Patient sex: M
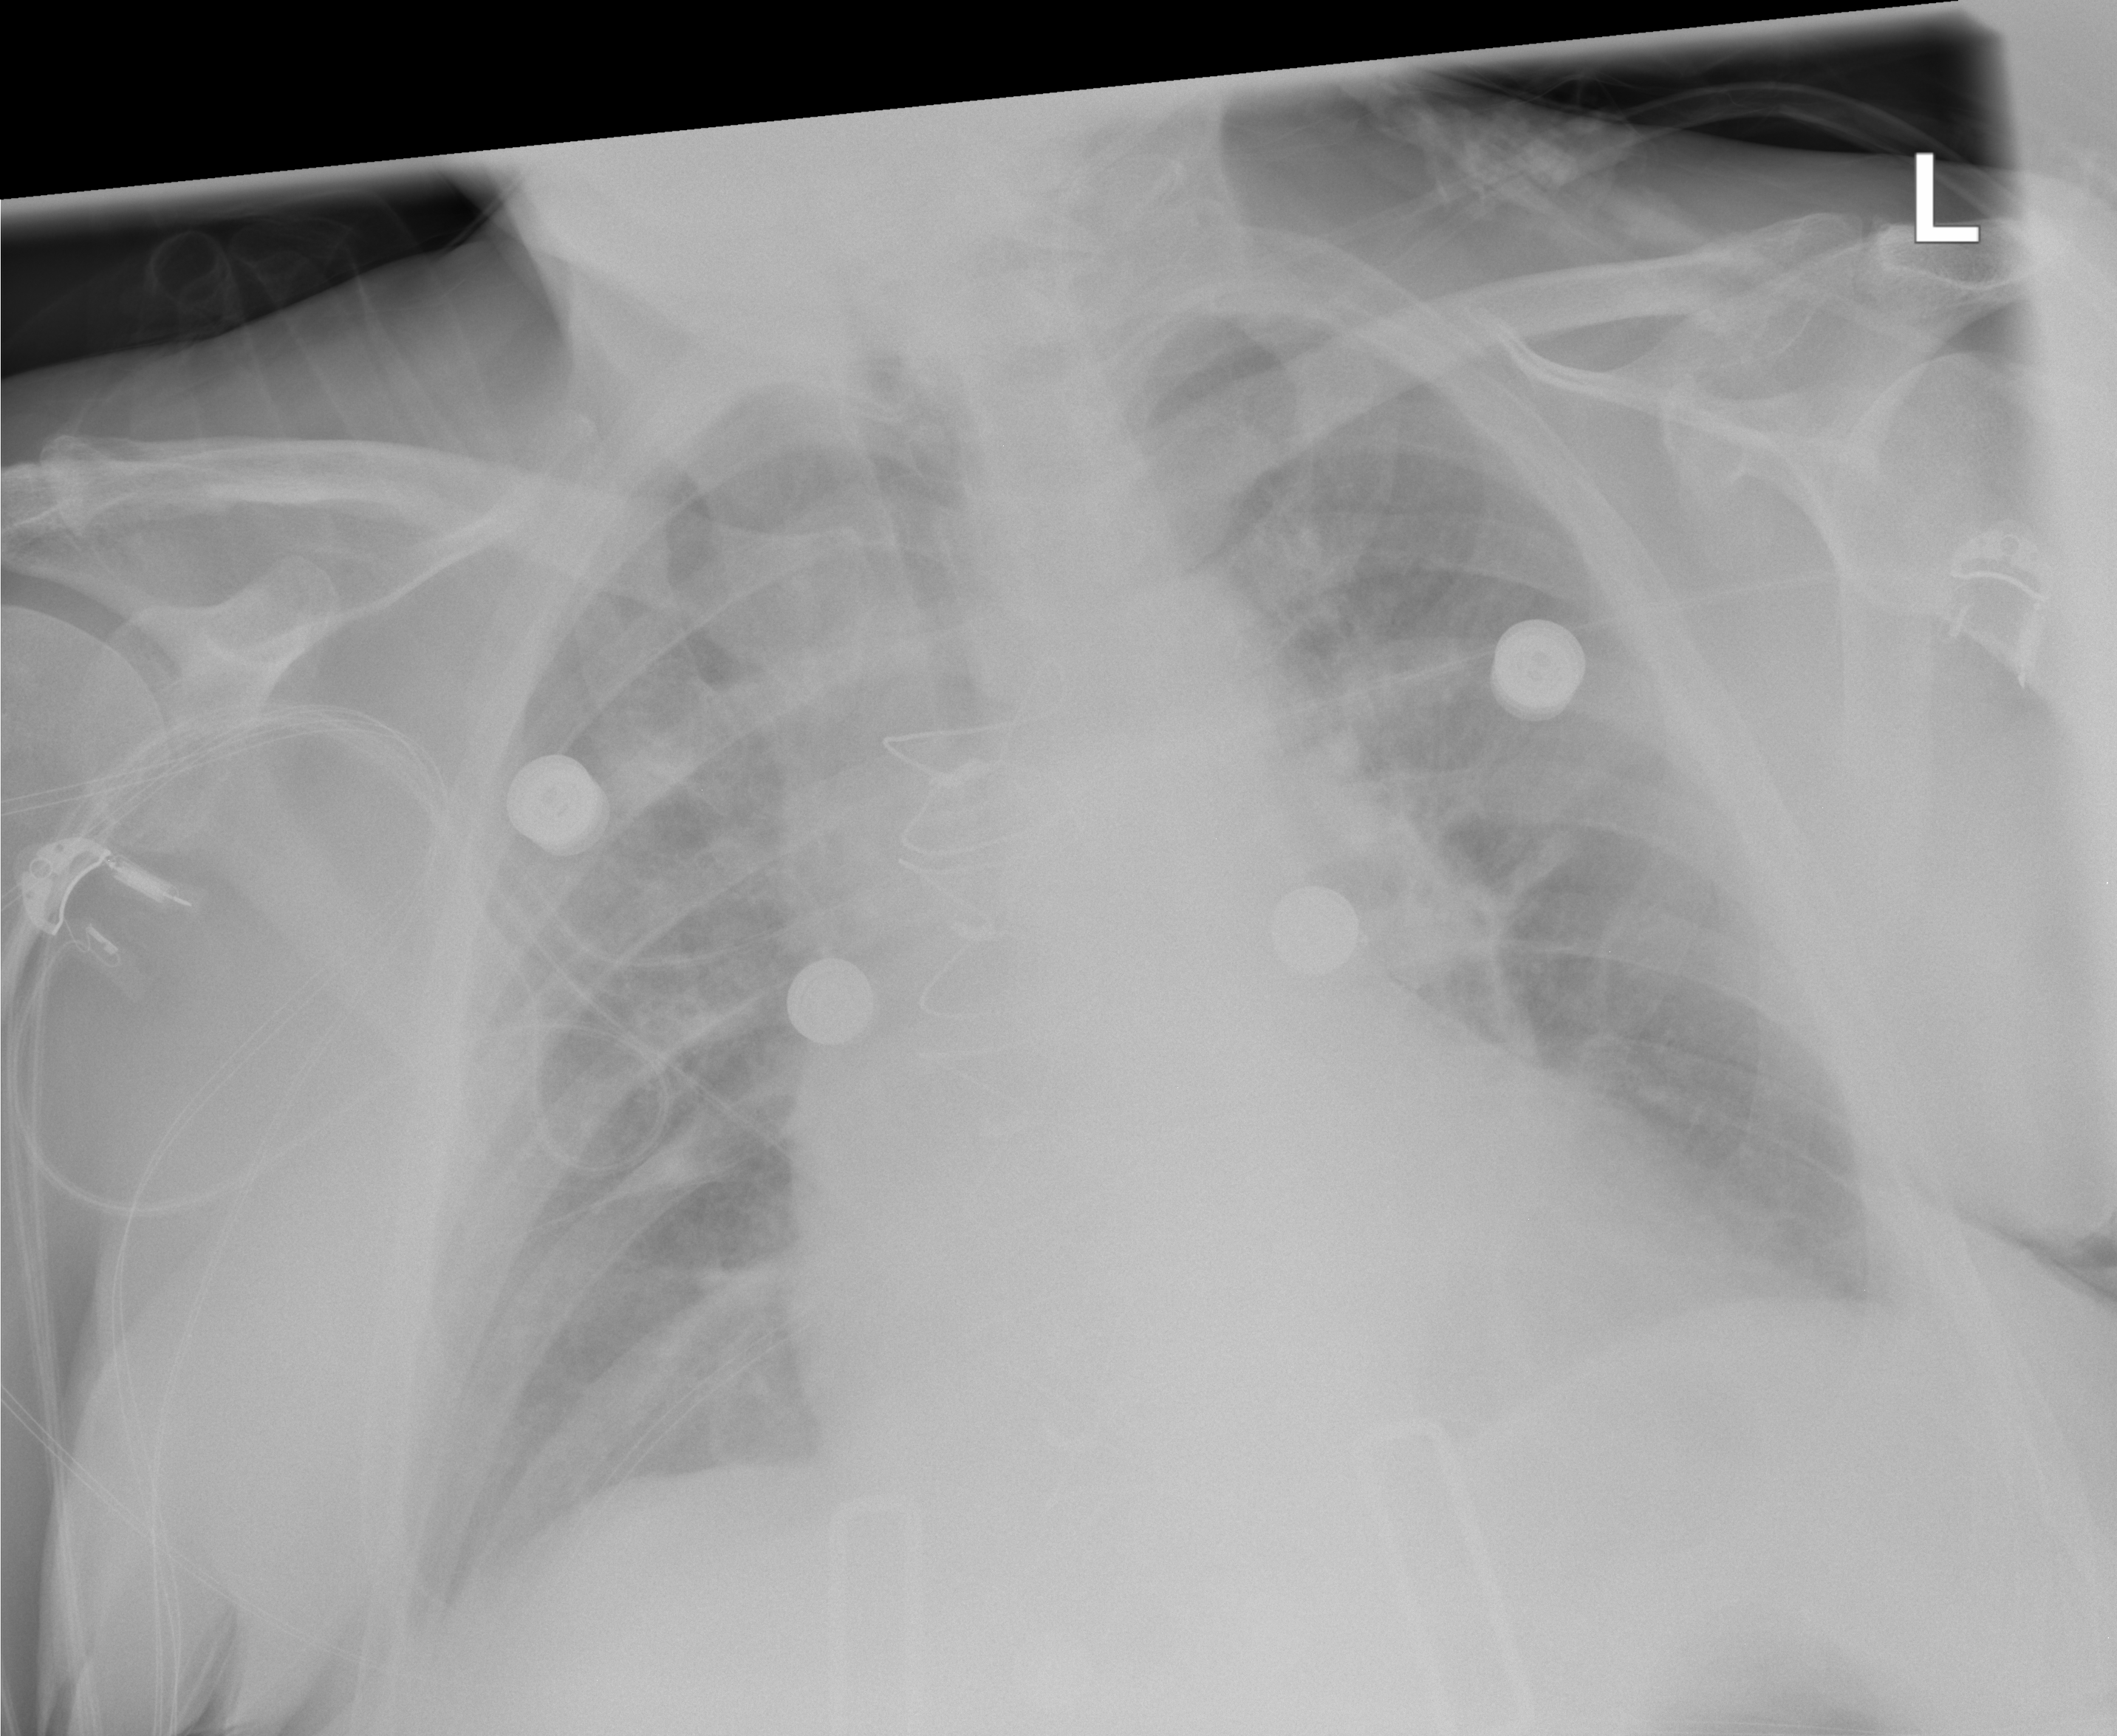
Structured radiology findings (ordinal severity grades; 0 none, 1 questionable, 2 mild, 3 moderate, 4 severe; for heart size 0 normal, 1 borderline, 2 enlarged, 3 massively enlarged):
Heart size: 2
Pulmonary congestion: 2
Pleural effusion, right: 1
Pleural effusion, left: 1
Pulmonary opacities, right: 1
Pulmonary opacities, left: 0
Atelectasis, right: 2
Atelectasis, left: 2